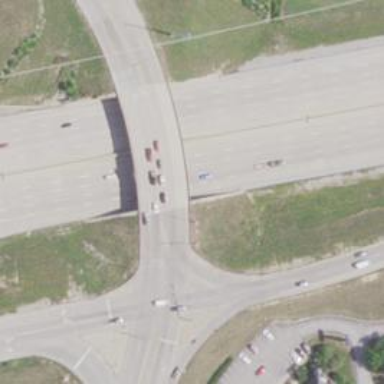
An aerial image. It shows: Secondary road crossing bridge with asphalt surface.